Aerial crown-view tile of a tropical tree (Barro Colorado Island, Panama), acquired 20250715:
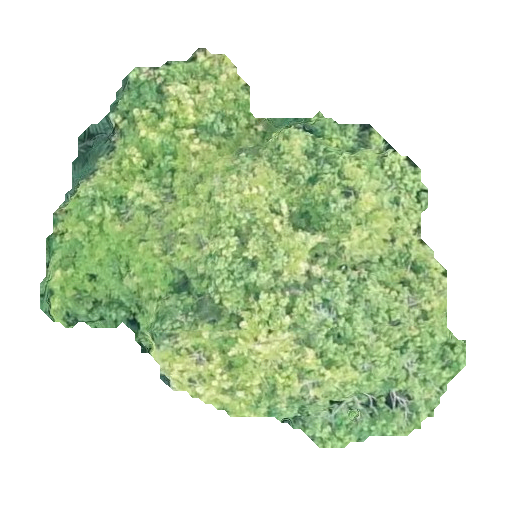
Species: Handroanthus guayacan
GBIF accepted scientific name: Handroanthus guayacan
Crown area: 163.379 m²